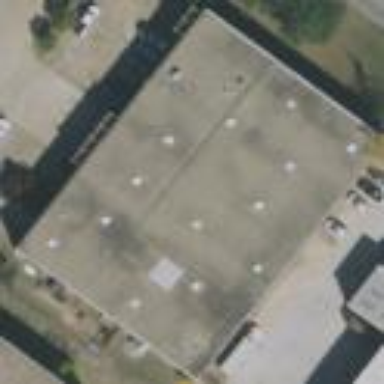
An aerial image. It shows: Warehouse.